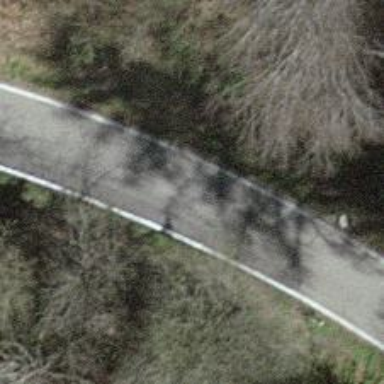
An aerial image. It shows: Tertiary road with asphalt surface.